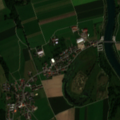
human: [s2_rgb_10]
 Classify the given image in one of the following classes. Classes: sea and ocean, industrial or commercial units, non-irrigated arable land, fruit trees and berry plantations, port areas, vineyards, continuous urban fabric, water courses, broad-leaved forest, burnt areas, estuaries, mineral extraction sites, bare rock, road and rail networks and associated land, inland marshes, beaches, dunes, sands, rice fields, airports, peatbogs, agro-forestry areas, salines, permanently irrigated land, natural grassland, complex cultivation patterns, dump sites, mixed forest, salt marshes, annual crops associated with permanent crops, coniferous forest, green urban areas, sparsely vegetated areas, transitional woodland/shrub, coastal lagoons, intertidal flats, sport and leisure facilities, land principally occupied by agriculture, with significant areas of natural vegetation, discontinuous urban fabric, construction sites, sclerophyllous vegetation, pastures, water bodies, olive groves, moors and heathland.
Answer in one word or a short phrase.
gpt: discontinuous urban fabric, non-irrigated arable land, mixed forest, transitional woodland/shrub, inland marshes, water bodies